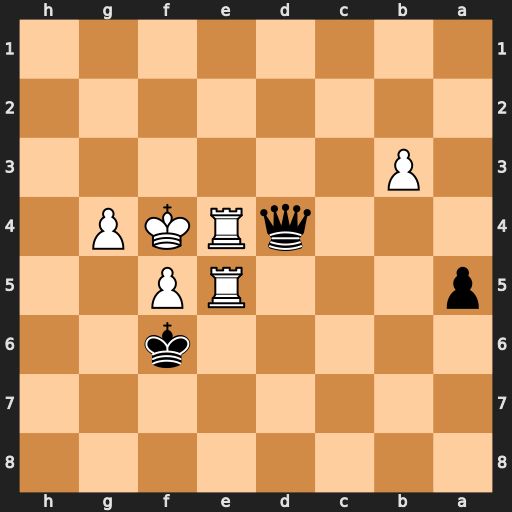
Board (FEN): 8/8/5k2/p3RP2/3qRKP1/1P6/8/8
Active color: b
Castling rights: -
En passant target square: -
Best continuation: Qf2#